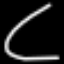
Label: mushroom